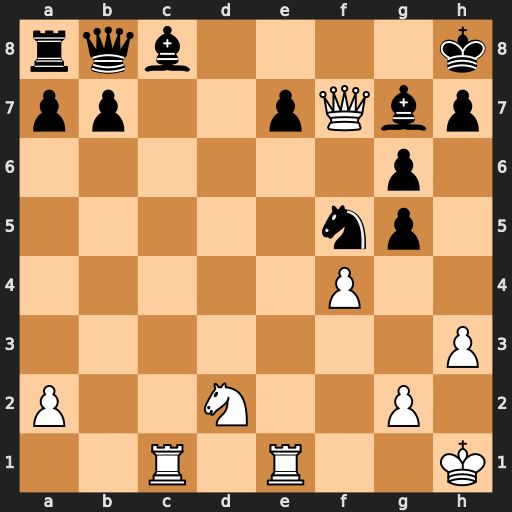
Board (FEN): rqb4k/pp2pQbp/6p1/5np1/5P2/7P/P2N2P1/2R1R2K
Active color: w
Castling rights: -
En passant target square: -
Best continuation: Qe8+ Bf8 Qxf8#